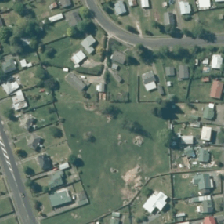
Land cover: urban_parkland